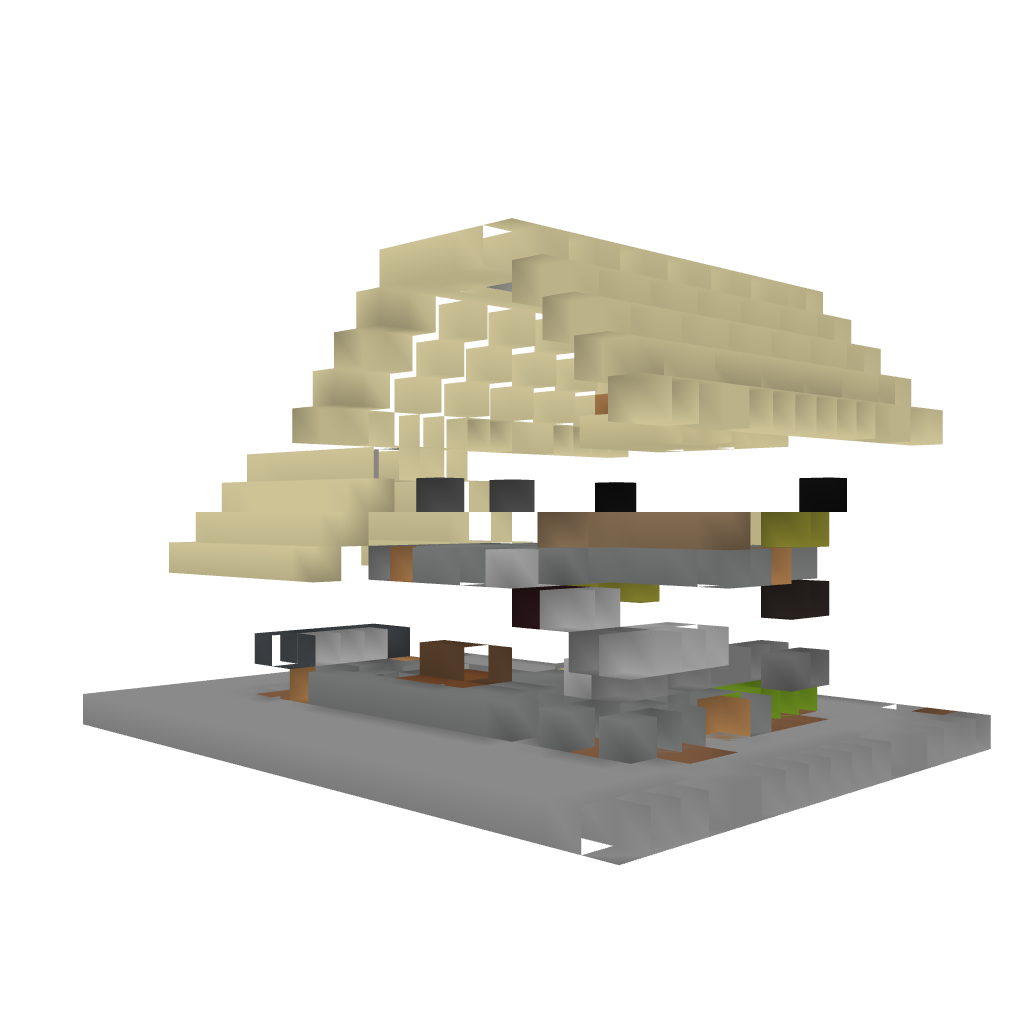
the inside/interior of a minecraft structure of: mansion 2